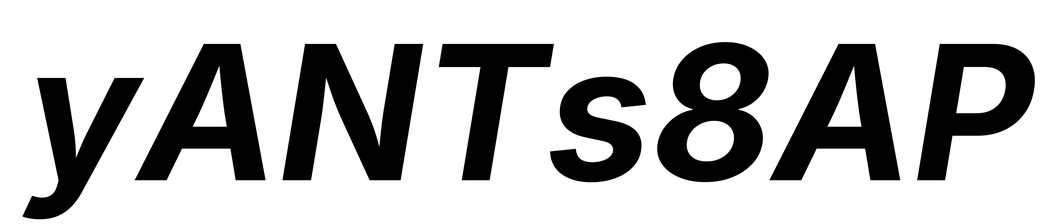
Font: Inter-Italic_Bold_Italic